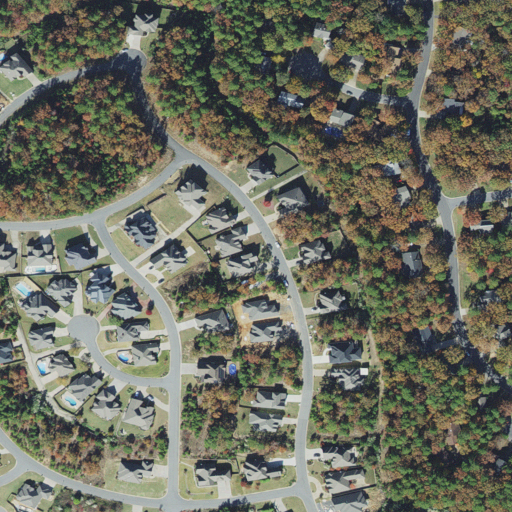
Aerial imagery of mountain in Arkansas named Cook Mountain containing low intensity development, grassland, open development, medium intensity development, evergreen forest, deciduous forest, pasture, mixed forest, and barren land